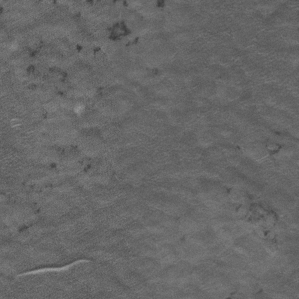
Label: frost